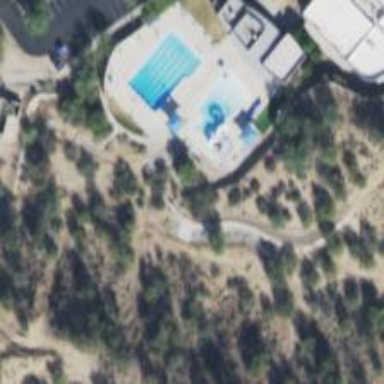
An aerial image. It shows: Water slide attraction.